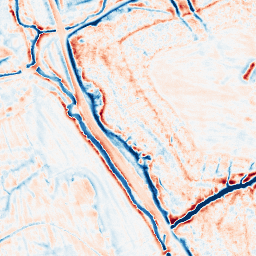
Category: edge_preserving
Decomposition family: bilateral
Decomposition parameters: d: 15
sigma_color: 100
sigma_space: 75
Upsampling method: bicubic_16x
Upsampling parameters: scale: 16
Upsampling scale: 16